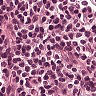
Metastatic tissue present: no